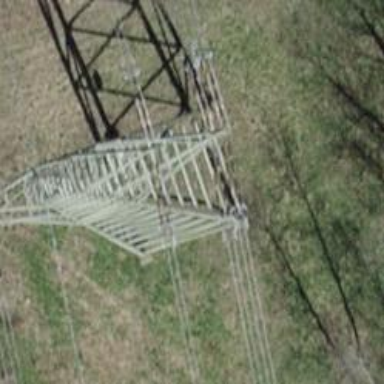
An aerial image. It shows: Towering power structure.